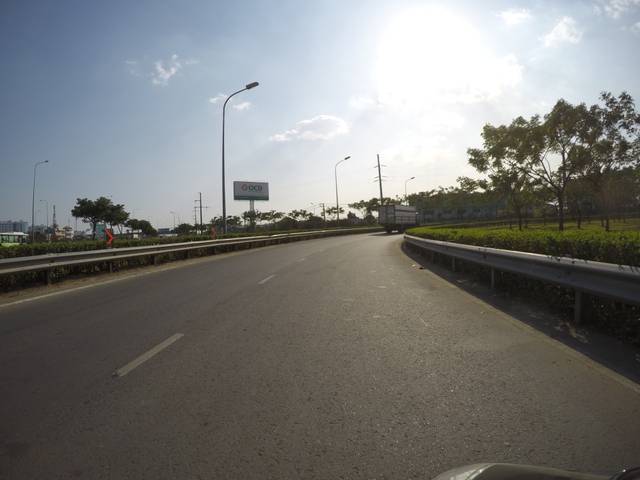
Region: Vietnam
Coordinates: 10.715, 106.599